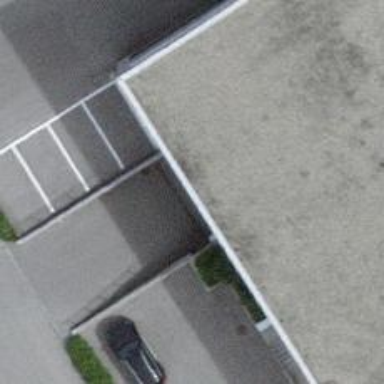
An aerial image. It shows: Parking entrance.